Question: I'm following a one pixel line which sometimes intersects with other lines, and I'm trying to find an elegant way to stay on the same line.

The current pixel is '0' (blue). the previous pixel is '-1' (black).
In the first image there are two possible next pixels (green and red) but the green pixel ('1') should be chosen because it continues the line.
In the second image there are two green pixels ('1') which I'd be equally happy with - I don't mind leaving the choice between them undefined as long as it's not the red one.
In pseudo-cpp:
'''
vector<Point> points;
for (i = x - 1; i < x + 2; i++) {
for (j = y - 1; j < y + 2; j++) {
if (i == x && j == y) {
continue;
}
if (IS_ON(i, j) && NOT_VISITED(i, j)) {
points.push_back(Point(i, j));
}
}
}
// sort points to find closest to opposite lastX,lastY
lastX = x;
lastY = y;
x = points[0].x;
y = points[0].y;
'''
The sorting step is the bit I'm struggling with.
I was thinking of using std::sort but I'm having a hard time formulating the comparison function.
What would the appropriate comparison function look like, or is there a more elegant approach?
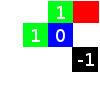
Answer: If currentP=(x,y) is your current point, lastP is the previous point, then test all possible points p by taking the dot product
> (currentP-lastP)*(p-currentP)
and choose the p with the biggest dot product. See wikipedia for dot product.